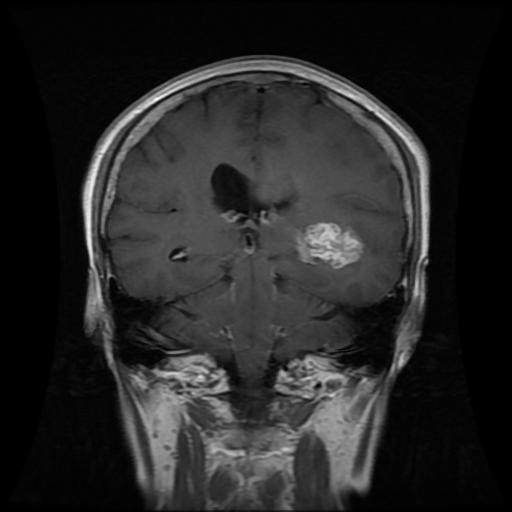
Label: glioma